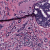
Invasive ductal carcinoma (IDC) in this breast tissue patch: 1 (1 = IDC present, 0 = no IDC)